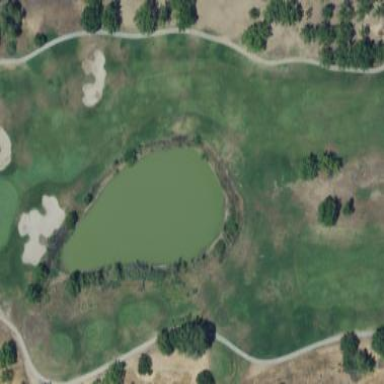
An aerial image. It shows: Grassy golf fairway.